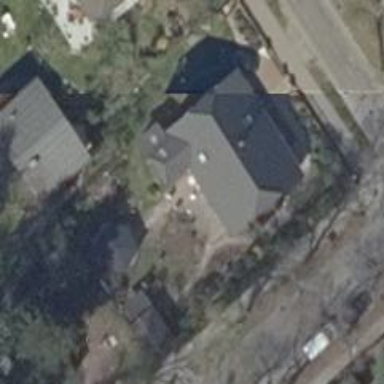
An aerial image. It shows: Detached building with half-hipped roof shape.